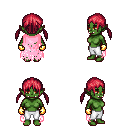
a pixel art fantasy rpg character, female body template, orc, green skin, pink tattered cape, white pants, ruby red twin-tailed hairstyle, gold gloves, four views (front, back, left, right), 2x2 character sprite sheet, small pixel art, hard edges, no anti-aliasing